Question: I'm trying to retrieve information from a webservice using the following code:
'''
String kenteken = request.getParameter("InputKenteken");
String uri = String.format("https://api.datamarket.azure.com/Data.ashx/opendata.rdw/VRTG.Open.Data/v1/KENT_VRTG_O_DAT('%s')", kenteken);
URL url = new URL(uri);
HttpURLConnection connection = (HttpURLConnection) url.openConnection();
connection.setRequestProperty("Content-Type","text/html");
connection.setRequestMethod("GET");
InputStream xml = connection.getInputStream();
DocumentBuilderFactory dbf = DocumentBuilderFactory.newInstance();
DocumentBuilder db = null;
try {
db = dbf.newDocumentBuilder();
} catch (ParserConfigurationException ex) {
Logger.getLogger(CarServlet.class.getName()).log(Level.SEVERE, null, ex);
}
try {
Document doc = db.parse(xml);
} catch (SAXException ex) {
Logger.getLogger(CarServlet.class.getName()).log(Level.SEVERE, null, ex);
}
}
'''
I keep getting 415 response code when I call the URL from code while the URL works fine in chrome.

This is the URL I used:
<URL>
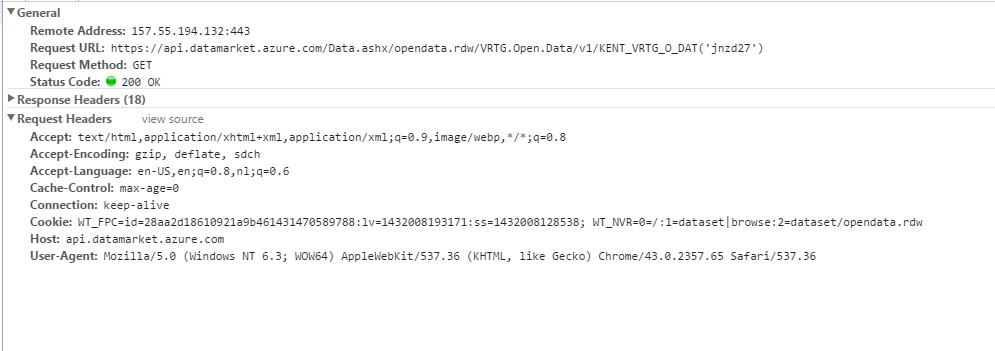
Answer: The <URL> indicates that the media type which is requested is not supported. If you look in the response headers of chrome you can see that the returned content-type is:
'''
Content-Type:application/atom+xml;type=entry;charset=utf-8
'''
It seems that accepting this exact content type resolves the problem. Thus instead of:
'''
connection.setRequestProperty("Content-Type","text/html");
'''
use:
'''
connection.setRequestProperty("Accept","application/atom+xml");
'''